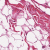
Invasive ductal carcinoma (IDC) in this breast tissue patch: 0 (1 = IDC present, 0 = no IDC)